Interaction volume radius: 5 \u00c5
Interaction volume height: 45 \u00c5
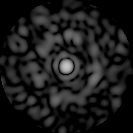
Disorder parameter: 0.847